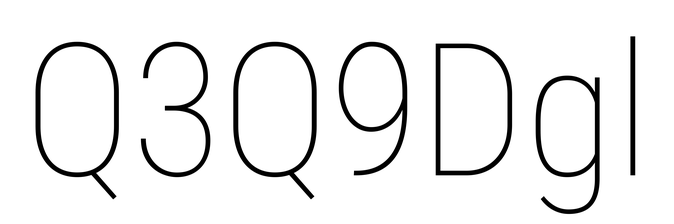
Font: Roboto_Condensed_Thin